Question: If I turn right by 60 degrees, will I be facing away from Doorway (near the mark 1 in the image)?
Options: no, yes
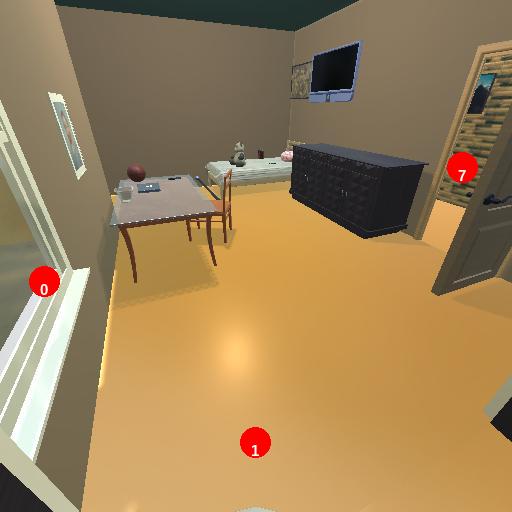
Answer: no